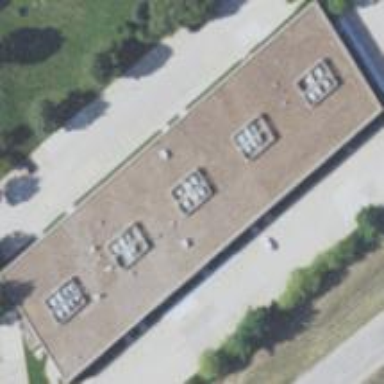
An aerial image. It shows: Office building.